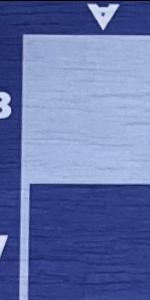
Label: Empty